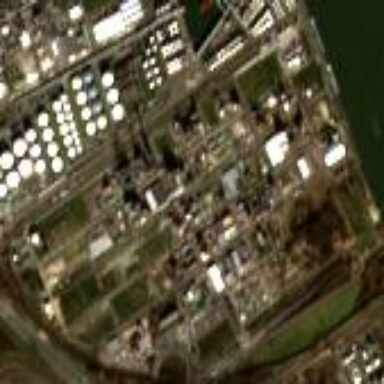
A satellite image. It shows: Industrial area with refinery works.